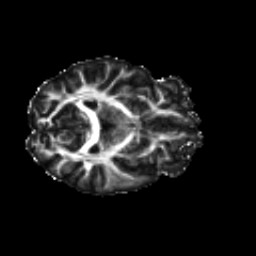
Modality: FA
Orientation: axial
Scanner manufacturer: siemens
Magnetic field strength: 3 T
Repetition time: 4.16 s
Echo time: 0.0806 s